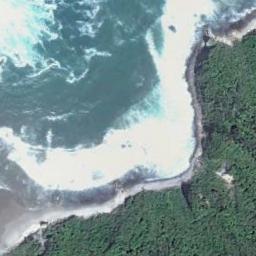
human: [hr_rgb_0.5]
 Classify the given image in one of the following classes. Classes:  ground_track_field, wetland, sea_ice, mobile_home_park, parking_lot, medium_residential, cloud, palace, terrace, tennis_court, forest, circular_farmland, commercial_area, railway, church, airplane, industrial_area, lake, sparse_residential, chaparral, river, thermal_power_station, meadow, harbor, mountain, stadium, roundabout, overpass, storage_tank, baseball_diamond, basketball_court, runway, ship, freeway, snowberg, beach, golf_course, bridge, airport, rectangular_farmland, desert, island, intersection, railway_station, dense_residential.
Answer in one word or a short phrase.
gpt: beach